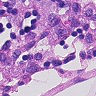
Metastatic tissue present: no